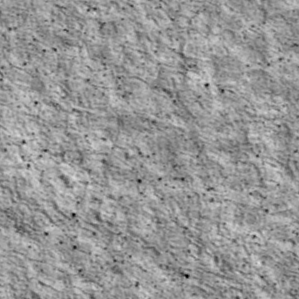
Label: non_frost